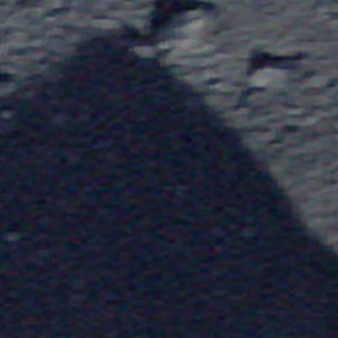
Label: other